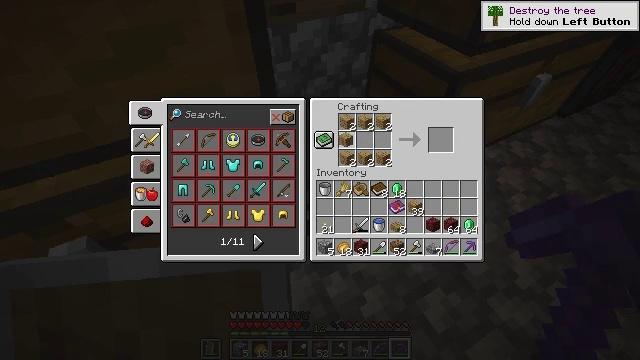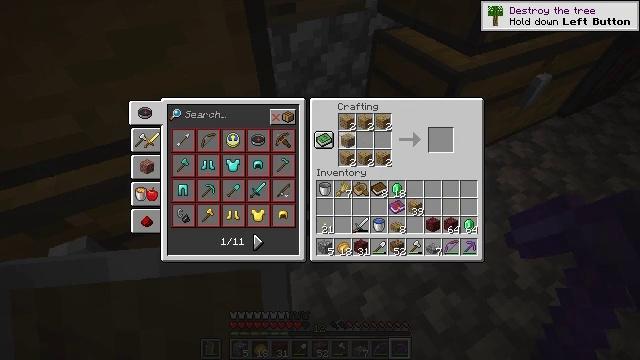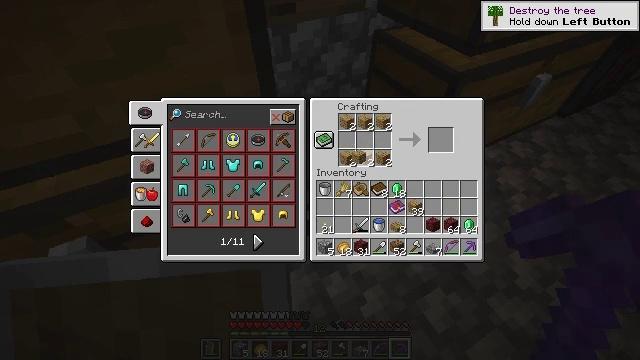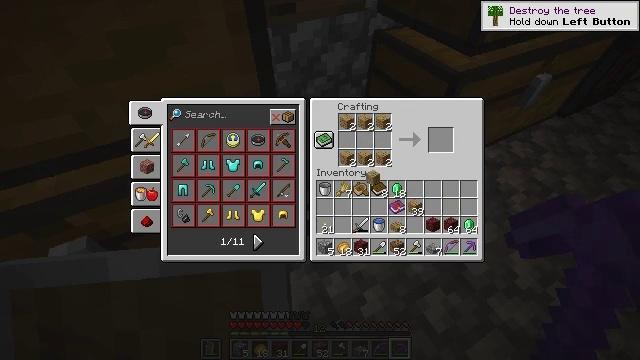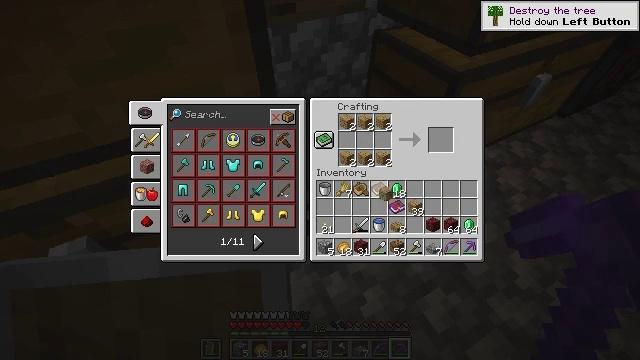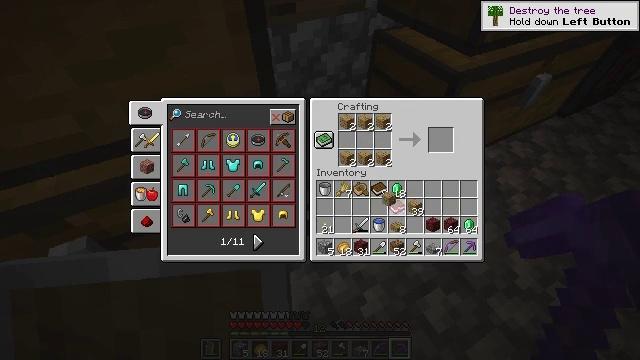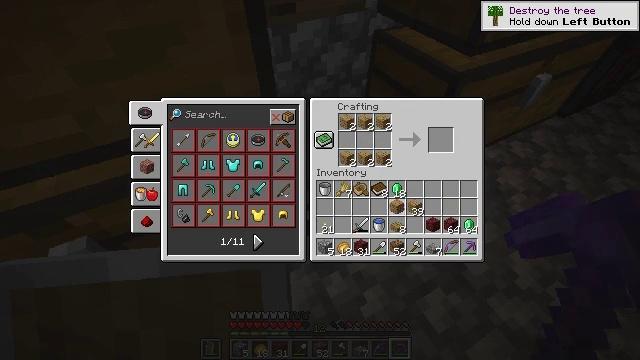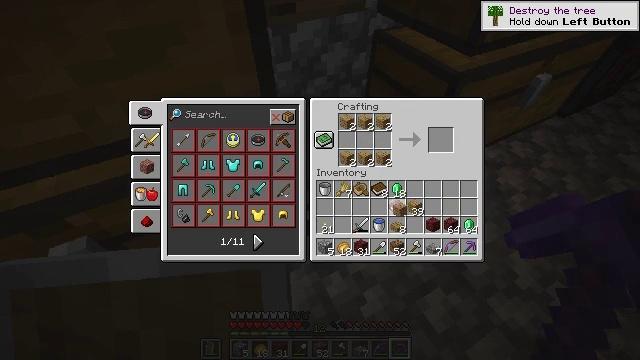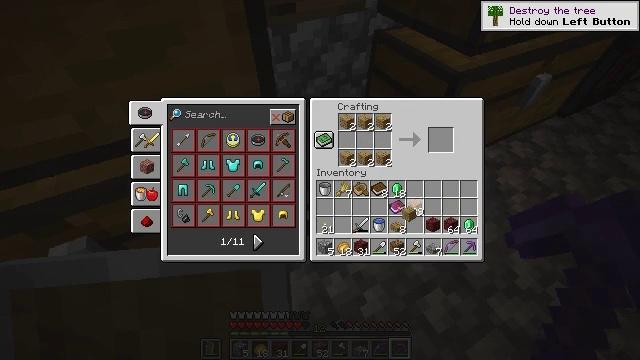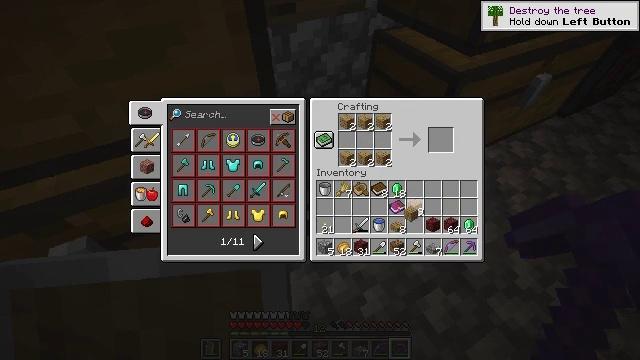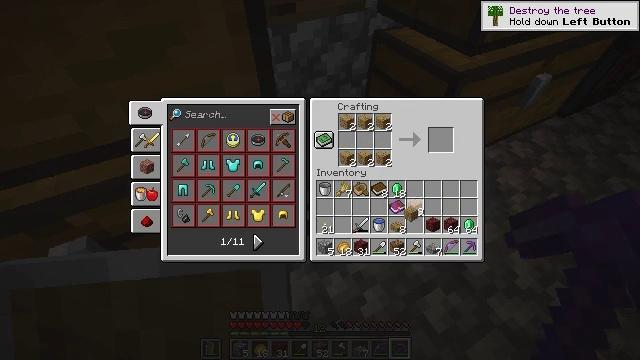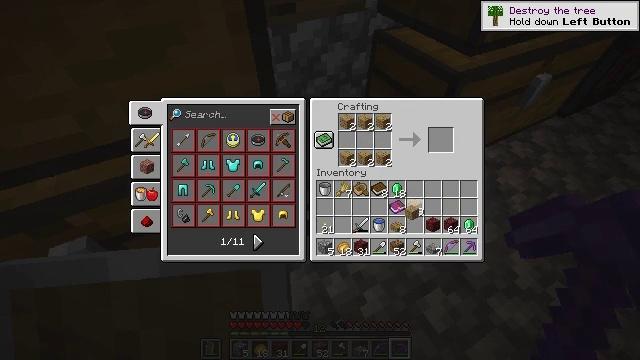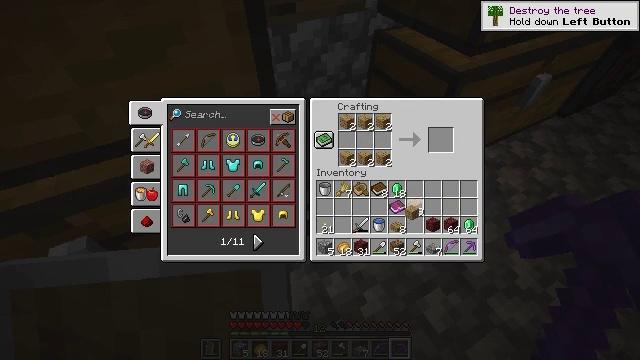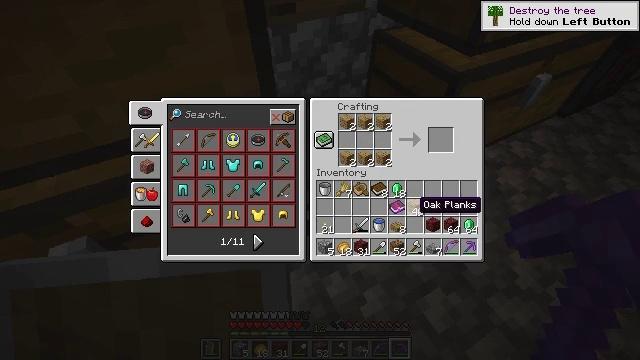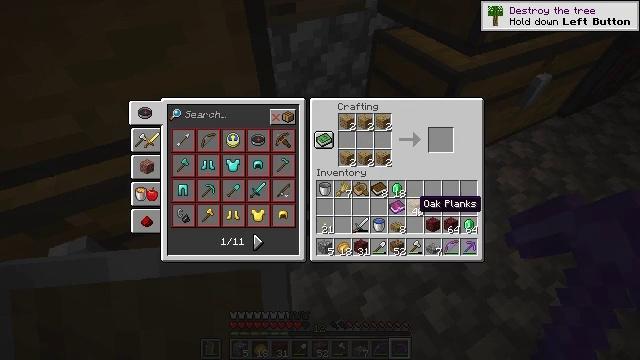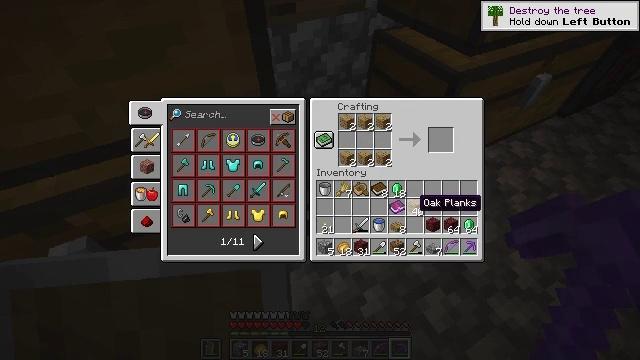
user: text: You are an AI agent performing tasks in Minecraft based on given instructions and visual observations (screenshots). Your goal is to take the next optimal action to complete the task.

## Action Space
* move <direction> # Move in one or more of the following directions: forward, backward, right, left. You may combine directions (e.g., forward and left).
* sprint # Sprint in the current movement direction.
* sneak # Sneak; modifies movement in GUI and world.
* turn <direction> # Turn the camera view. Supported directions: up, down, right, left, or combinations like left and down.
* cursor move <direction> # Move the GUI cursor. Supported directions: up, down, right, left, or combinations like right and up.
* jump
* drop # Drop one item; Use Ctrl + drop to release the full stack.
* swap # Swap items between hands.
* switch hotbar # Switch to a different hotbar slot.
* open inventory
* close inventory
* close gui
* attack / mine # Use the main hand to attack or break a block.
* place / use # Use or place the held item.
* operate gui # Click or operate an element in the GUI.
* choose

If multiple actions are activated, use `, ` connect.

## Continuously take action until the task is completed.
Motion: motion action
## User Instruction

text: Build a bookshelf with the crafting table.
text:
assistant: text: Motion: attack / mine
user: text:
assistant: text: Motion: turn right and down
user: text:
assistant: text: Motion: turn right and down
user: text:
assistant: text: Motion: turn right and down
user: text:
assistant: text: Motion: no_op
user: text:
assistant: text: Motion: turn right and down
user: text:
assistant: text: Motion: no_op
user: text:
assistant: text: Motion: turn right
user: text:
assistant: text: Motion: no_op
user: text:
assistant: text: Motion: no_op
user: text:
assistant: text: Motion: attack / mine
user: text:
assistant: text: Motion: attack / mine
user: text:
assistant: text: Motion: no_op
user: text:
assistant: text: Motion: no_op
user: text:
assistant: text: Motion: no_op
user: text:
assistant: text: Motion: no_op
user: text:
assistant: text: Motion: no_op
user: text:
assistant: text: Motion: no_op
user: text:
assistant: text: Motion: no_op
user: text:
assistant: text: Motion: turn left and up
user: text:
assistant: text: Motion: no_op
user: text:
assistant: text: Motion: no_op
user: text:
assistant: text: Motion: no_op
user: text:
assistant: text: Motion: no_op
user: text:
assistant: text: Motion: no_op
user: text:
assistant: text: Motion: no_op
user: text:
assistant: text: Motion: no_op
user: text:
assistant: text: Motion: attack / mine
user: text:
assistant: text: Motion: attack / mine
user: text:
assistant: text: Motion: no_op